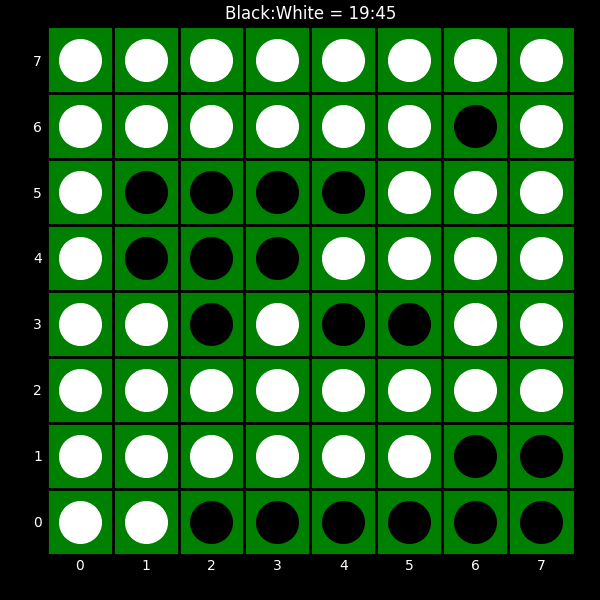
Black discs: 19
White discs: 45